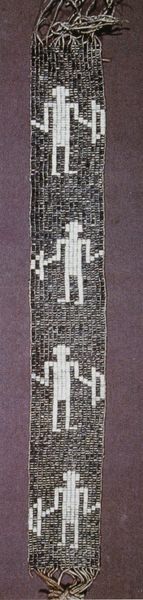
Titel: Wampum Gürtel
Standort: Paris
Institution: Musée de l'Homme
Schlagwörter: hand, kampf, kopf, körper, mann, weiß, menschen, ausschnitt, braun, grau, hintergrund, hut, köpfe, männer, schmuck, schwarz, gürtel, schal, schirm, tuch, karo, muster, ornament, tanz, teppich, alt, arm, arme, band, kleidung, lang, mensch, stehen, steine, hals, hände, figur, fransen, stickerei, stoff, borte, kontrast, perle, perlen, rechts, rund, beine, bogen, abstrakt, afrika, farbe, lila, violett, drehen, füsse, figuren, dekoration, bordüre, detail, symmetrie, gris, homme, marron, oreille, dekor, streifen, bauch, stola, umriss, foto, fotografie, photographie, bögen, vier, schild, fuss, links, blanc, noir, schirme, stilisiert, kacheln, mosaik, jagd, bast, vereinfacht, photo, senkrecht, fries, geometrisch, armband, lesezeichen, einfarbig, steinchen, richtung, männchen, gewebe, textil, verzeirung, kelle, figürlich, objekt, abfolge, pfeil, gewebt, weben, perlenband, schaufel, chasse, längs, tradition, weberei, stien, figures, broderie, ceinture, schilde, arc, schwatz, stele, vertikal, abstrait, mouvement, völkerkunde, richtungen, kellen, indianer, bande, früh, eingerahmt, piktogramm, silhouette, motif, kultur, schaal, geknüpft, afrikanisch, archaisch, äthiopien, motifs, web, menchen, hommes, kriger, art, danse, webarbeit, bandeau, artisanat, badn, personnages, tissu, fil, ausgefranst, ethnologie, tesserae, perles, peru, stéréotype, strichmännchen, bracelet, primitif, tissus, brasilien, argent, ancien, affrikanisch, alternance, fragment, hieroglyphe, mosaïque, serie, verticalite, aztèque, inca, arcs, symbole, ruban, écharpe, frange, bijoux, personnage, franges, tissage, chasseurs, fürtel, étroit, archer, pictogramme, sangle, attache, amerindien, argenté, premier, guerriers, répétitif, tissé, archers, hommes blanc, schématique, bucheinmerker, sash